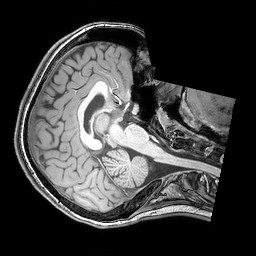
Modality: T1w
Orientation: axial
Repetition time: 0.00828 s
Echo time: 0.00388 s